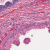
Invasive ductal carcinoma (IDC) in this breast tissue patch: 0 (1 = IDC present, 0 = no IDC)